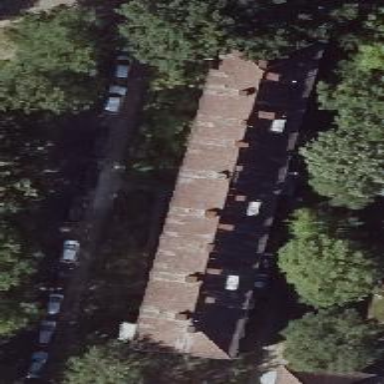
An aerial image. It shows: Hipped roof apartment building.